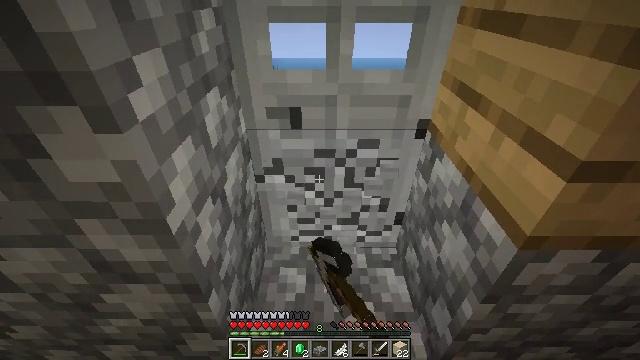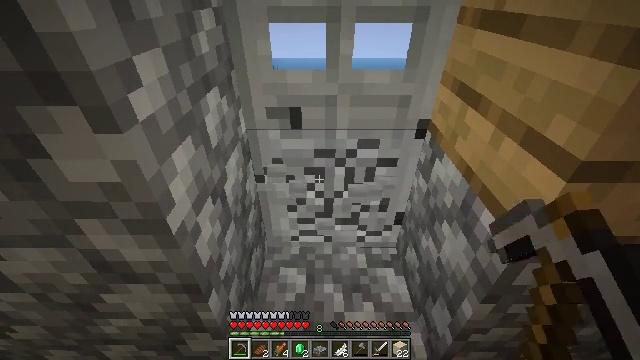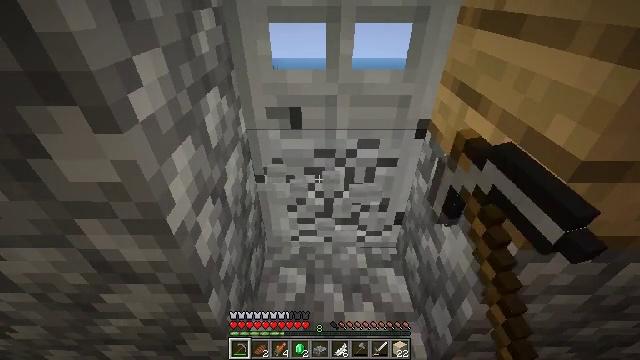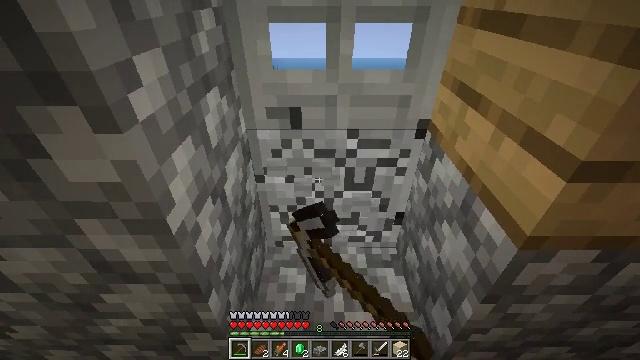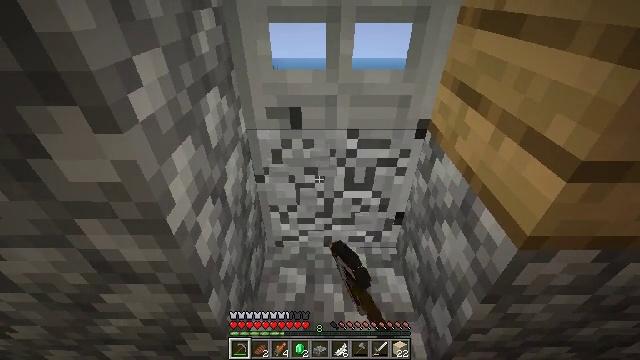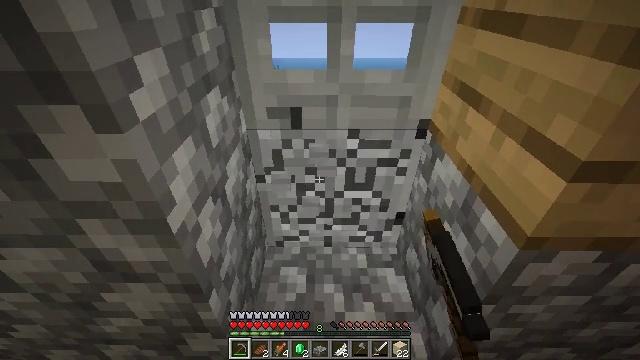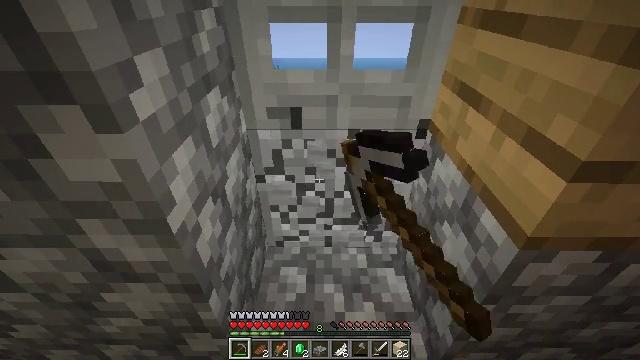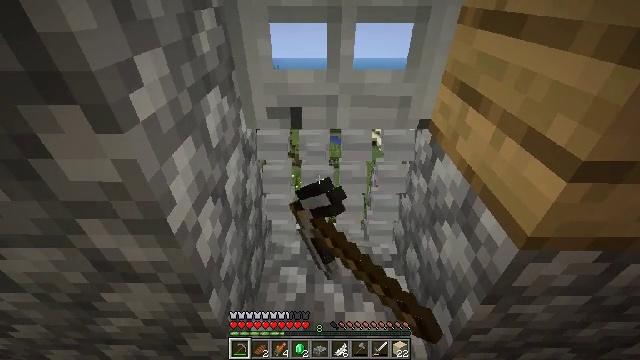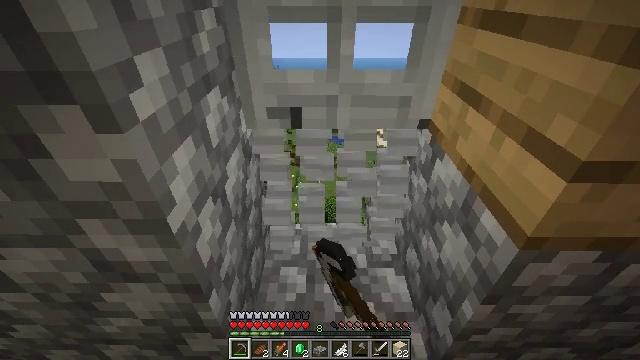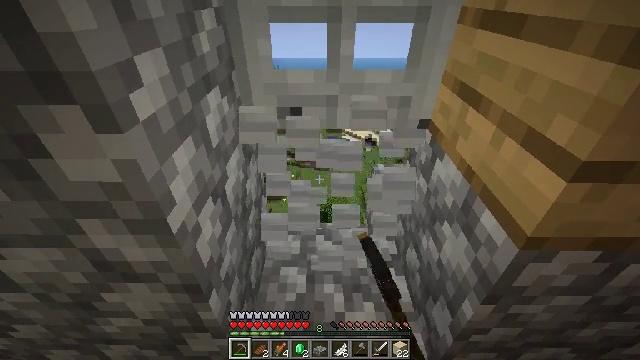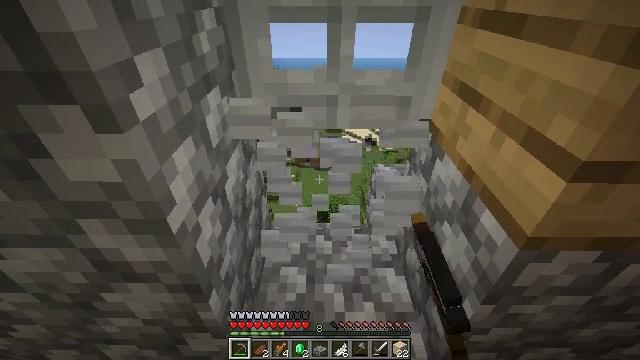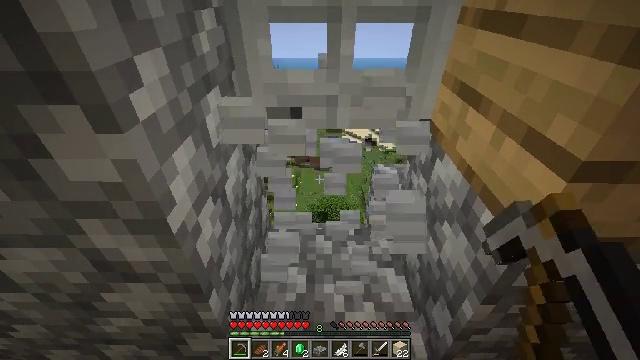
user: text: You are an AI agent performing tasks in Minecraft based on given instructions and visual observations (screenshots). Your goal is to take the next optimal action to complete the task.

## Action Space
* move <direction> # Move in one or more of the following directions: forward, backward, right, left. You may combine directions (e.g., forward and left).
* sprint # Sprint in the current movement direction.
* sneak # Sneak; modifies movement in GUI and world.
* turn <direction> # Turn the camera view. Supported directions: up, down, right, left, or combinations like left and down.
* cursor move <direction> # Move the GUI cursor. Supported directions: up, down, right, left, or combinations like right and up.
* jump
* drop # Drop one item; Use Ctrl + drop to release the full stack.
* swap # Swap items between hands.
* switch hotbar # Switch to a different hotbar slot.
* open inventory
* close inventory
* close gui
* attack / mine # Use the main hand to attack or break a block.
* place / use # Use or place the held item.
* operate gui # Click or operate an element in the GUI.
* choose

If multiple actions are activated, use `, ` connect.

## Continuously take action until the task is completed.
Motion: motion action
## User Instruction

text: Attack the iron door to collect it.
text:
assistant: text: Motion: attack / mine
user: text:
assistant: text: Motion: attack / mine
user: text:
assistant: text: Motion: attack / mine
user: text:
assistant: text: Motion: attack / mine
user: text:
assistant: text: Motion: attack / mine
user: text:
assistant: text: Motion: attack / mine
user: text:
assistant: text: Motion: attack / mine
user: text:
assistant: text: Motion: attack / mine
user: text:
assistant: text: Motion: attack / mine
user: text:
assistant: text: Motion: attack / mine
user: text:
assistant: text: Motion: attack / mine
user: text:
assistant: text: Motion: attack / mine